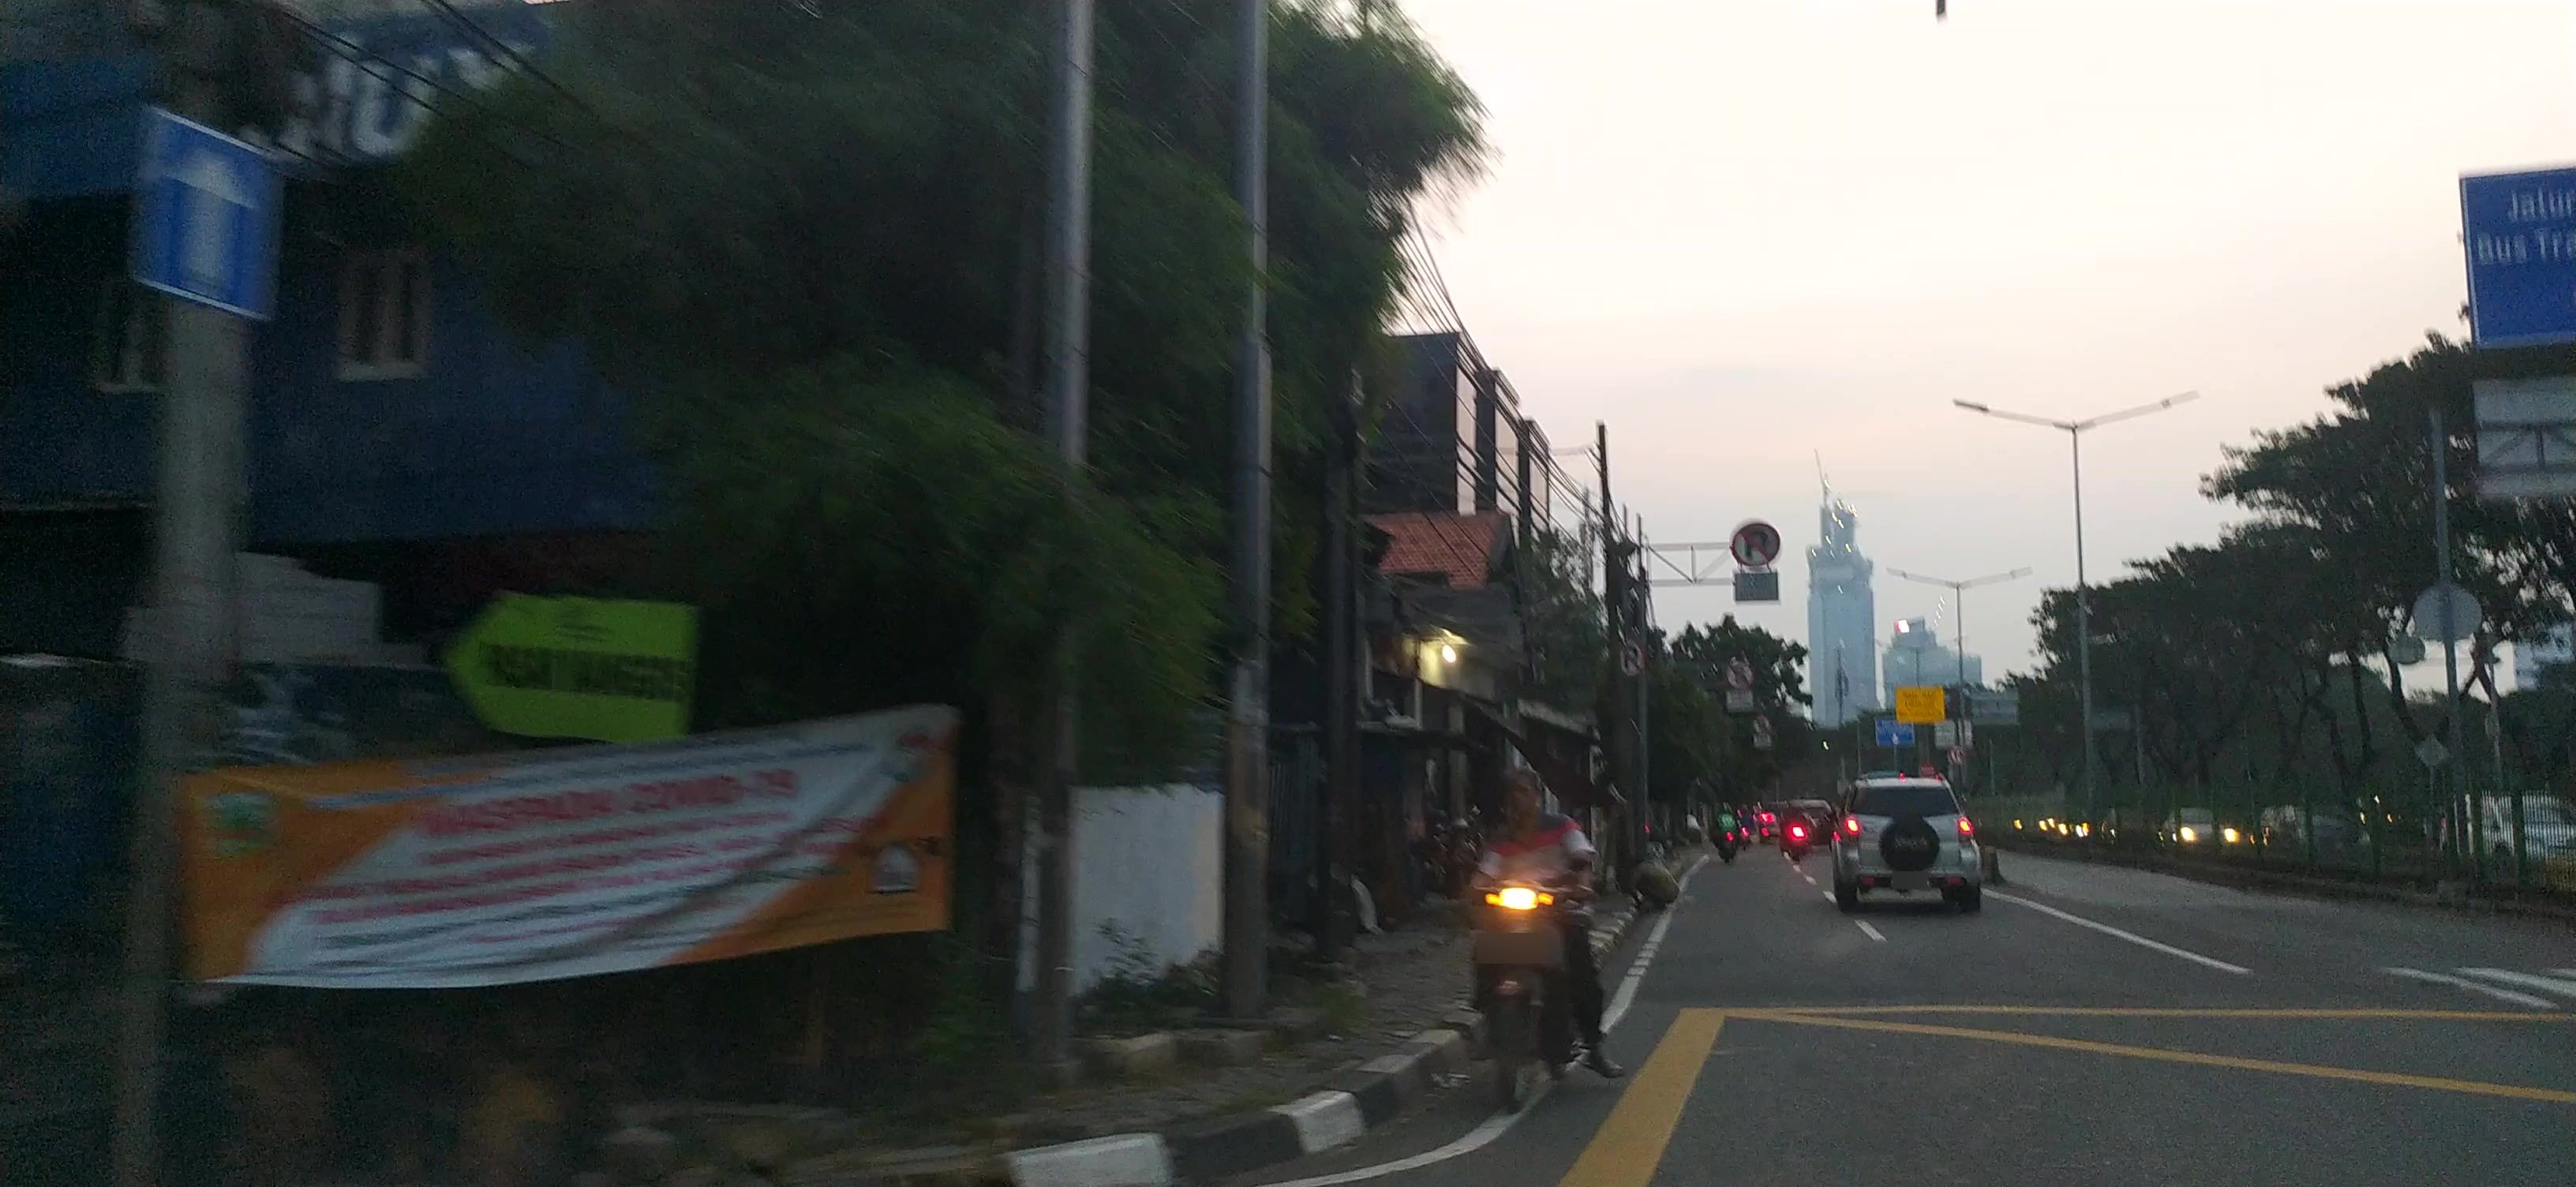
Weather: clear
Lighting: day
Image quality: good
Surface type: driving surface
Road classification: tertiary
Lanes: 2
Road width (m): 7
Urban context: urban centre
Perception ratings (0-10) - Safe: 4.9, Lively: 5.31, Beautiful: 4.67, Boring: 4.16, Depressing: 2.98, Wealthy: 4.55